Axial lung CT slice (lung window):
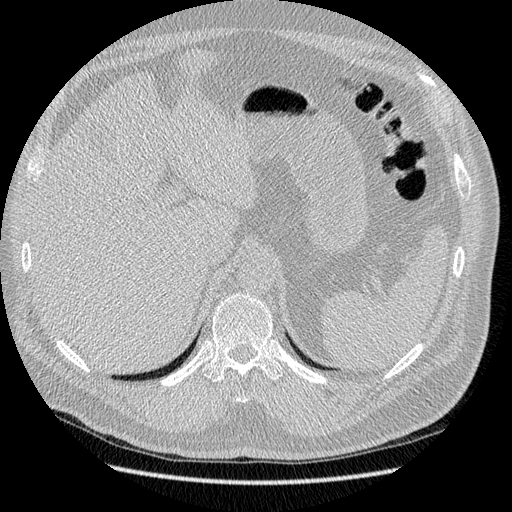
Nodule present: no